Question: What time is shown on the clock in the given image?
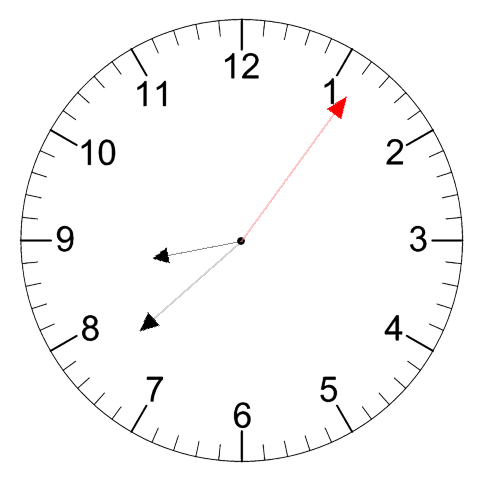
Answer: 08:38:06